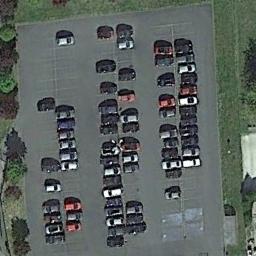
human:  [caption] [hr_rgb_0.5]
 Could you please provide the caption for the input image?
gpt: There are many cars in the parking lot .

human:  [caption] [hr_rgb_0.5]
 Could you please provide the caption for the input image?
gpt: The parking lot is full of cars next to the grass .

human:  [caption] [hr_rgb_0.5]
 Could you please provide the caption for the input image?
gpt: The parking lot has some neatly arranged cars of different colors .

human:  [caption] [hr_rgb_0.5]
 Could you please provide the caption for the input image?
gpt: A quarter of the vehicles in the parking lot are red .

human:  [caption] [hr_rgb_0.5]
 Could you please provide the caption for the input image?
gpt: There are green meadows around the parking lot with many cars .